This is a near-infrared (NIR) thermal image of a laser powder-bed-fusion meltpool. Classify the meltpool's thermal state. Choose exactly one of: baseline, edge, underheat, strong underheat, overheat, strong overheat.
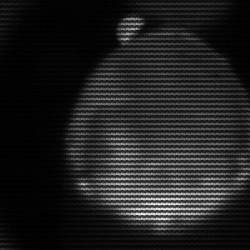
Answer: edge